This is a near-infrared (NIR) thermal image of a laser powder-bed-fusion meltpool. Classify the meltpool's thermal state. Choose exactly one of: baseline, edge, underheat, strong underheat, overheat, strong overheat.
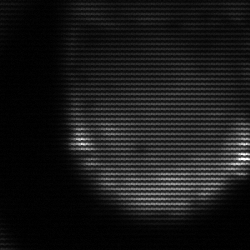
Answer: edge